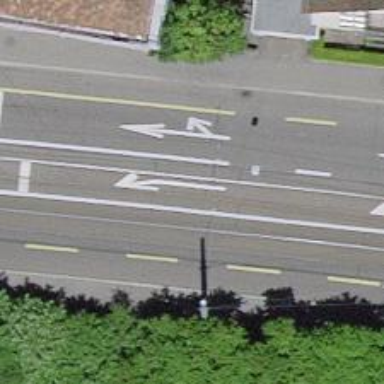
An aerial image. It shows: Secondary road with separate asphalt sidewalks.